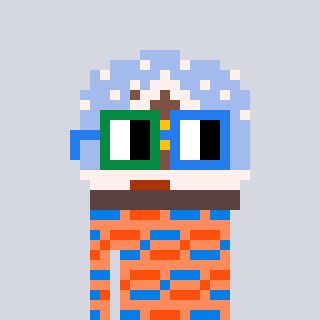
a pixel art character with square green and blue glasses, a snow globe-shaped head and a peachy-colored body on a cool background